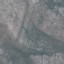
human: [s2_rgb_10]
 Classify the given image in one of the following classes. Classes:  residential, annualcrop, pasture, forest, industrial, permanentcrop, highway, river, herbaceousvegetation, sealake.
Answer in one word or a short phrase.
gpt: HerbaceousVegetation